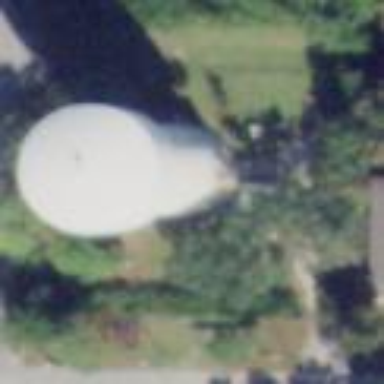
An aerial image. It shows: Man-made water works facility.